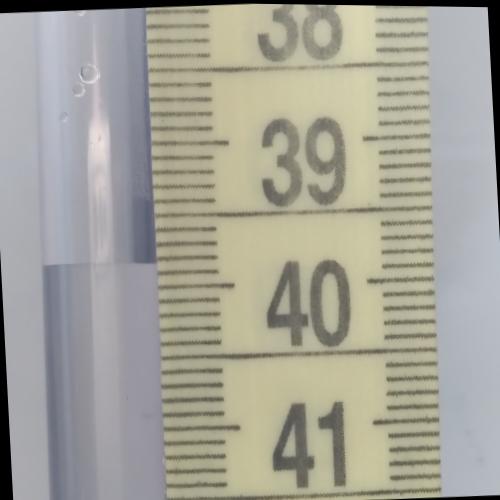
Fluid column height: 39.8 cm